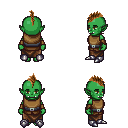
a pixel art fantasy rpg character, female body template, orc, green skin, leather chest armor, robe skirt, brown mohawk hairstyle, leather bracers, metal boots, four views (front, back, left, right), 2x2 character sprite sheet, small pixel art, hard edges, no anti-aliasing